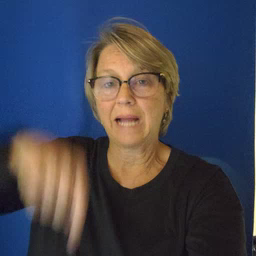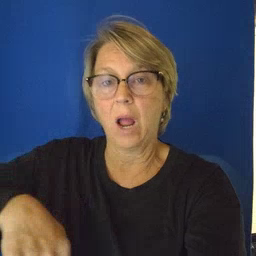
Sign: down